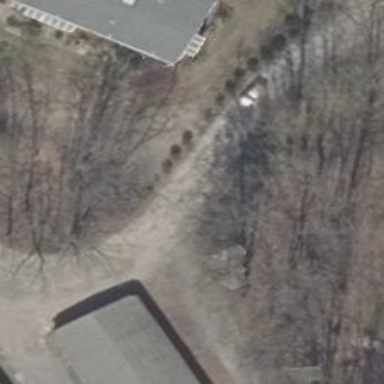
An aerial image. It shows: Driveway with sand surface.